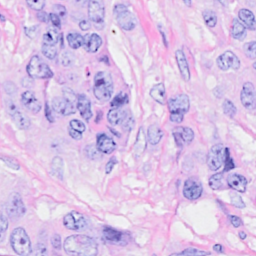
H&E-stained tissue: Breast